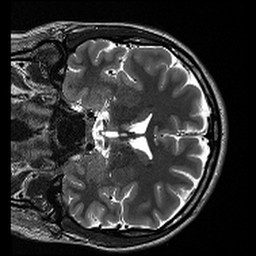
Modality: T2w
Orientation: coronal
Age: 26
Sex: female
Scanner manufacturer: siemens
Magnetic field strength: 3 T
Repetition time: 13.15 s
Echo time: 0.082 s